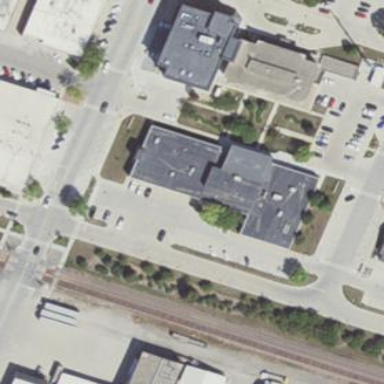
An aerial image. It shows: Public building.